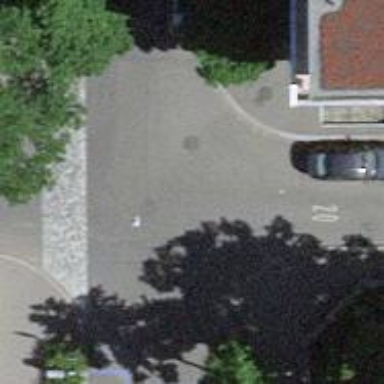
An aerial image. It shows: Living street with asphalt surface. It includes opposite cycleway.